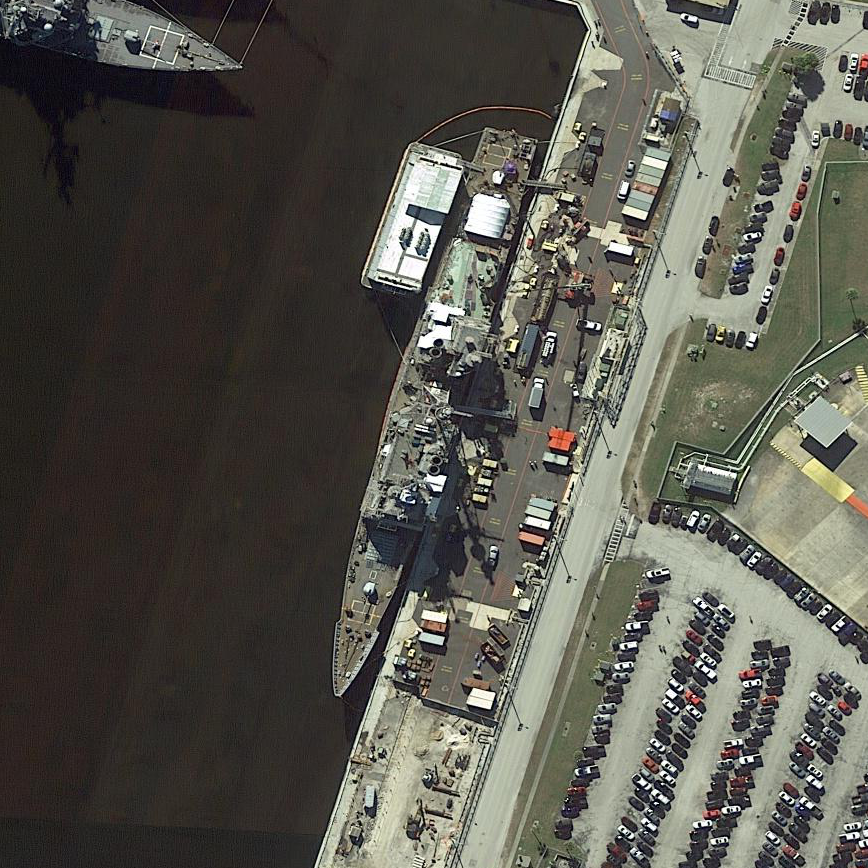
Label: cruiser